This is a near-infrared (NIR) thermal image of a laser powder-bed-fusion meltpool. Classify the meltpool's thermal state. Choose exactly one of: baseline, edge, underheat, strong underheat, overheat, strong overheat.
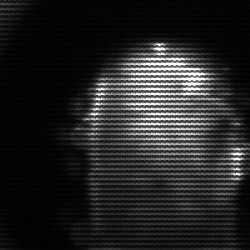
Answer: baseline